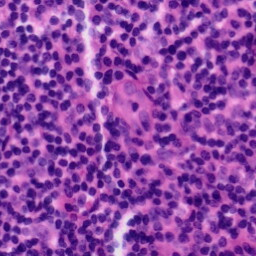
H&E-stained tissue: Tonsil